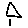
Label: triangle